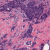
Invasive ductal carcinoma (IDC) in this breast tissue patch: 1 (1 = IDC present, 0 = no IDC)